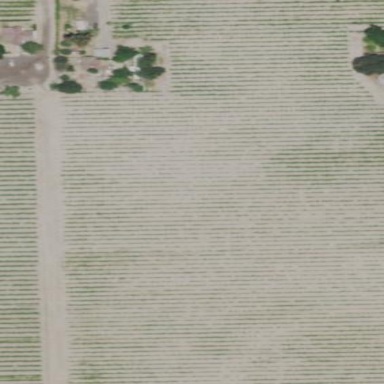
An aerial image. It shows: Beautiful vineyard in the countryside.